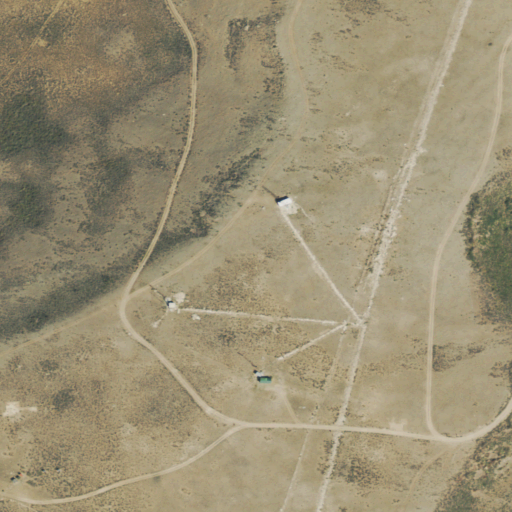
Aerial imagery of mountain in Colorado named Tenderfoot Mountain containing shrub and open development